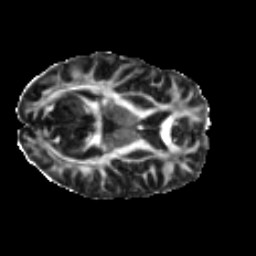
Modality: FA
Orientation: axial
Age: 35
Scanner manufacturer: ge
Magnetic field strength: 3 T
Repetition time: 7.8 s
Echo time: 0.0606 s